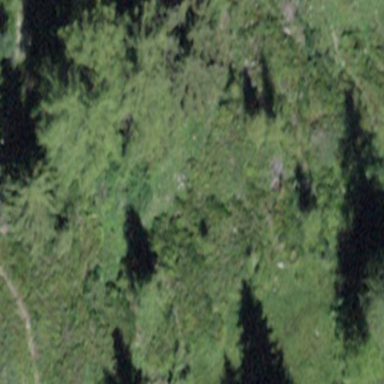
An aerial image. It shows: Forest area.